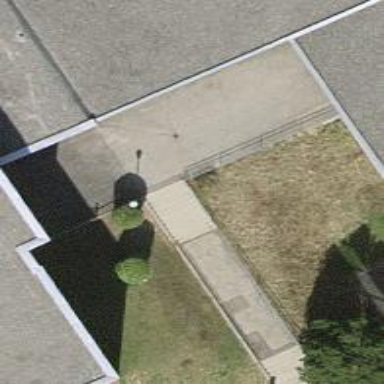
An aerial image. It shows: Set of steps on the road.